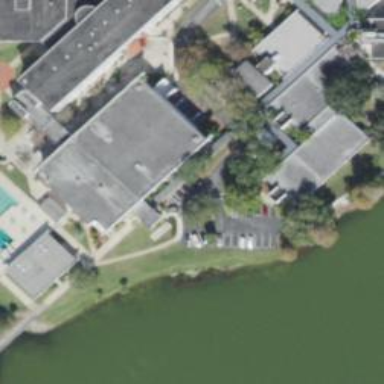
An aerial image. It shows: College building.